Field crop: maize
Growth stage: 2
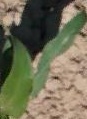
Species: maize